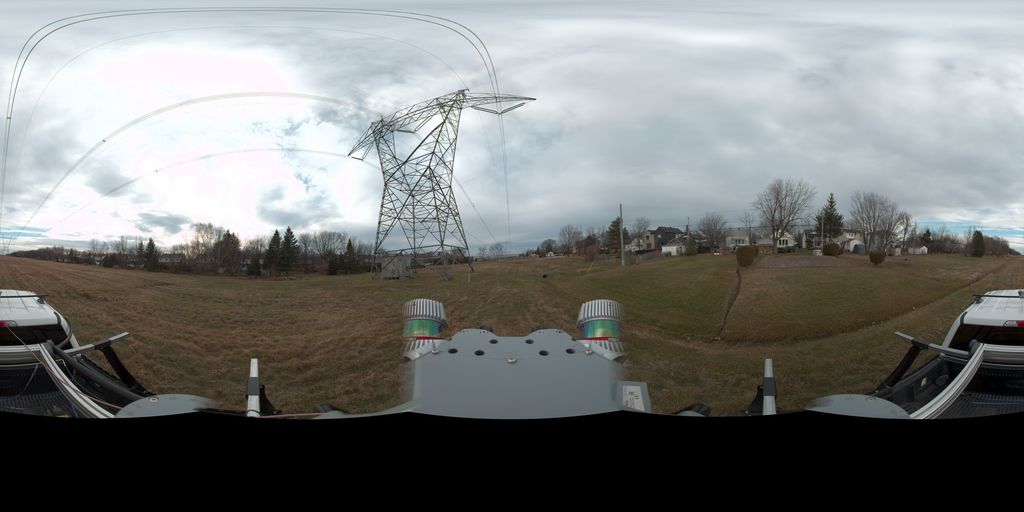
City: quebec_city